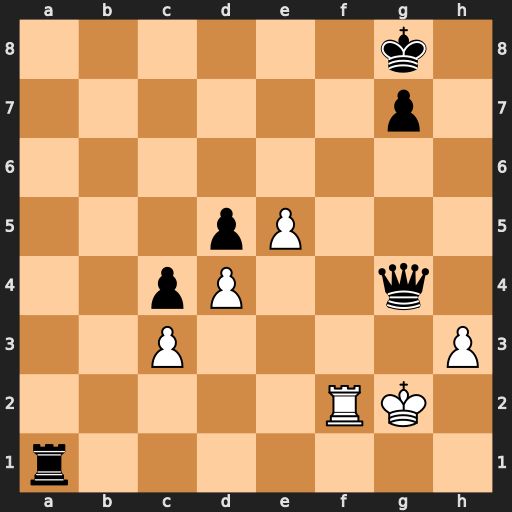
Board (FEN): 6k1/6p1/8/3pP3/2pP2q1/2P4P/5RK1/r7
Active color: w
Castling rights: -
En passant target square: -
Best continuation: hxg4 Rc1 Rf3